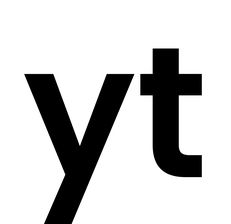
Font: Poppins-SemiBold